【题型】解答题　【知识点】向量　【难度】medium
如图，在 \(\triangle ABC\) 中，\(\overrightarrow{AD} = \frac{2}{5}\overrightarrow{AB}\)，点 \(E\) 为 \(AC\) 中点，点 \(F\) 为 \(BC\) 上的三等分点，且靠近点 \(C\)，设 \(\overrightarrow{CA} = \vec{a}\)，\(\overrightarrow{CB} = \vec{b}\).

(1) 用 \(\vec{a}\)、\(\vec{b}\) 表示 \(\overrightarrow{EF}\),\(\overrightarrow{CD}\)；

(2) 如果 \(\angle ACB = 60^\circ\)，\(AC = 2\)，且 \(CD \perp EF\)，求 \(|\overrightarrow{CD}|\).
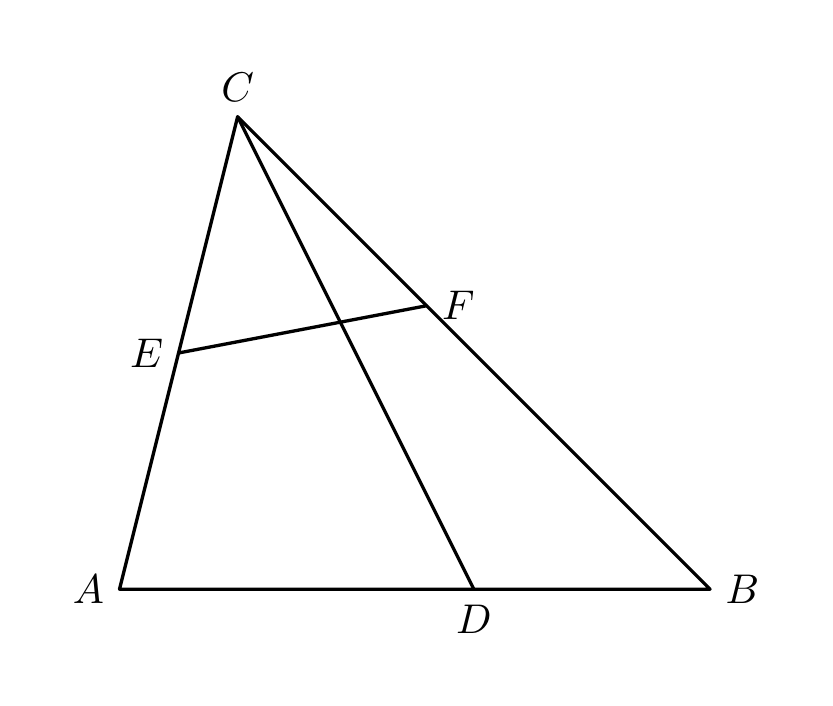
【解答】
\pagestyle{empty}
\noindent
【答案】(1) \(\overrightarrow{CD} = \frac{3}{5}\vec{a} + \frac{2}{5}\vec{b}\)，\(\overrightarrow{EF} = \frac{1}{3}\vec{b} - \frac{1}{2}\vec{a}\)

(2) \(\frac{6\sqrt{3}}{5}\)

【分析】（1）结合图形，结合向量加，减，和数乘，即可用基底表示向量；

（2）由 \(CD \perp EF\)，可得 \(\overrightarrow{CD} \cdot \overrightarrow{EF} = 0\)，从而可得 \(\frac{2}{15}\vec{b}^2 - \frac{3}{10}\vec{a}^2 = 0\)，结合已知可得 \(|\vec{b}| = 3\)，最后利用数量积模的运算公式结合数量积的运算律求解即可.

【详解】（1）因为 \(\overrightarrow{AD} = \frac{2}{5}\overrightarrow{AB}\)，

所以 \(\overrightarrow{CD} = \overrightarrow{CA} + \overrightarrow{AD} = \overrightarrow{CA} + \frac{2}{5}\overrightarrow{AB} = \overrightarrow{CA} + \frac{2}{5}(\overrightarrow{CB} - \overrightarrow{CA}) = \frac{3}{5}\overrightarrow{CA} + \frac{2}{5}\overrightarrow{CB} = \frac{3}{5}\vec{a} + \frac{2}{5}\vec{b}\)，

\(\overrightarrow{EF} = \overrightarrow{CF} - \overrightarrow{CE} = \frac{1}{3}\overrightarrow{CB} - \frac{1}{2}\overrightarrow{CA} = \frac{1}{3}\vec{b} - \frac{1}{2}\vec{a}\)；

（2）因为 \(CD \perp EF\)，所以 \(\overrightarrow{CD} \cdot \overrightarrow{EF} = \left(\frac{2}{5}\vec{b} + \frac{3}{5}\vec{a}\right) \cdot \left(\frac{1}{3}\vec{b} - \frac{1}{2}\vec{a}\right) = 0\)，

所以 \(\frac{2}{15}\vec{b}^2 - \frac{3}{10}\vec{a}^2 = 0\)，由 \(|\vec{a}| = 2\)，可得 \(|\vec{b}| = 3\)，

又 \(\angle ACB = 60^\circ\)，所以 \(\vec{a} \cdot \vec{b} = 2 \times 3 \times \frac{1}{2} = 3\)，

所以 \(|CD| = |\overrightarrow{CD}| = \sqrt{\left(\frac{3}{5}\vec{a} + \frac{2}{5}\vec{b}\right)^2} = \sqrt{\frac{9}{25} \times 4 + \frac{4}{25} \times 9 + 2 \times \frac{3}{5} \times \frac{2}{5} \times 3} = \frac{6\sqrt{3}}{5}\).